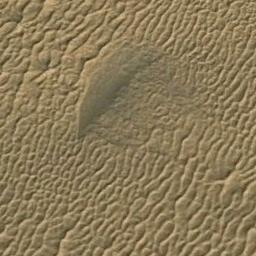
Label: desert